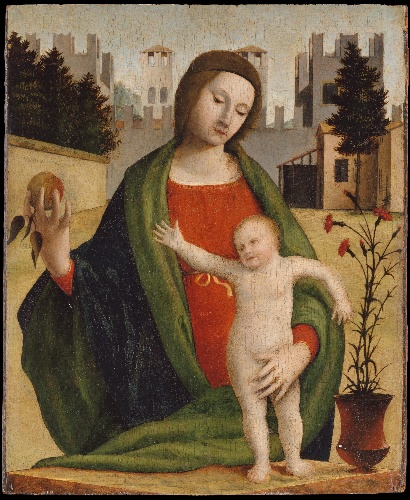
Title: Madonna and Child
Artist: Bramantino (Bartolomeo Suardi)
Artist bio: Italian, Bergamo (?) ca. 1465–1530 Milan
Date: before 1508
Object type: Painting
Classification: Paintings
Medium: Tempera on wood
Dimensions: Overall 13 1/2 x 11 1/4 in. (34.3 x 28.6 cm); painted surface 13 1/2 x 10 7/8 in. (34.3 x 27.6 cm)
Department: European Paintings
Credit line: John Stewart Kennedy Fund, 1912
Accession year: 1912
Repository: Metropolitan Museum of Art, New York, NY
Tags: Madonna and Child|Apples